Question: I'm trying to get the following output:

So far i tried my code is this:
'''
<android.support.v7.widget.Toolbar
xmlns:android="http://schemas.android.com/apk/res/android"
xmlns:app="http://schemas.android.com/apk/res-auto"
android:id="@+id/toolbar"
android:layout_width="match_parent"
android:layout_height="?attr/actionBarSize"
android:background="@color/colorPrimary"
android:minHeight="?attr/actionBarSize"
app:theme="@style/ThemeOverlay.AppCompat.Dark.ActionBar" >
</android.support.v7.widget.Toolbar>
<LinearLayout
android:layout_width="match_parent"
android:layout_height="wrap_content"
android:layout_below="@+id/toolbar"
android:padding="20dp">
<ImageView
android:id="@+id/imageView"
android:layout_width="match_parent"
android:layout_height="match_parent"
android:layout_alignParentStart="true"
android:layout_alignParentLeft="true"
android:layout_marginBottom="0dp" />
<Button
android:id="@+id/buttonChoose"
android:layout_width="match_parent"
android:layout_height="wrap_content"
android:layout_weight="1"
android:text="Choose" />
<Button
android:id="@+id/buttonUpload"
android:layout_width="match_parent"
android:layout_height="wrap_content"
android:layout_weight="1"
android:text="Upload" />
</LinearLayout>
'''
I'm new to android sorry for this silly question.Explain me in details the problem if possible with appropiate solution.
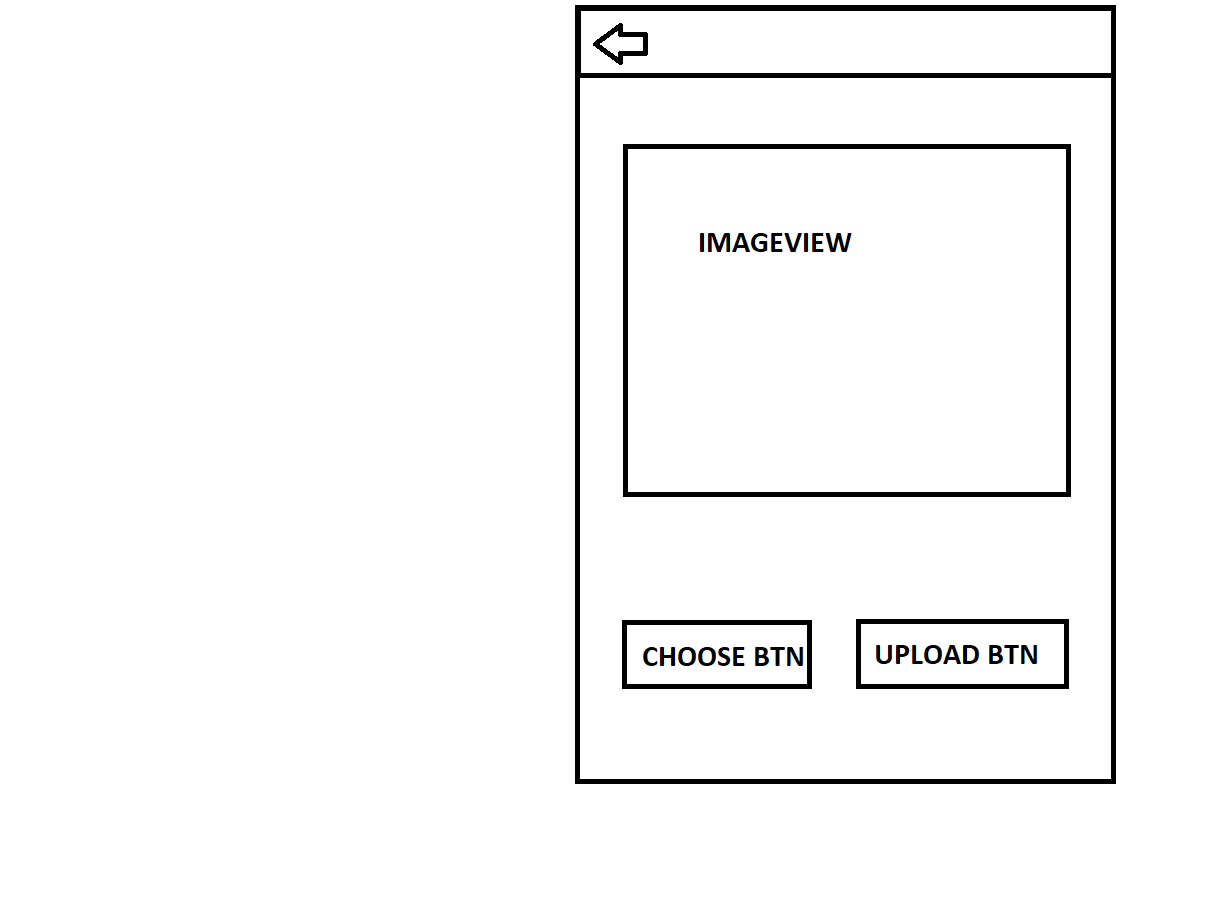
Answer: Unlike all of the other answers, I want to explain to you what is the best layout you should use.For better responsive layout consider using constraint layout - very easy to use and comfortable. In addition when you are using LinearLayout with 'android:layout_weight' it kind of makes your layout slower - the display layout engine needs more time to display your layout than constraintLayout.
'''
<androidx.constraintlayout.widget.ConstraintLayout
android:layout_width="match_parent"
android:layout_height="match_parent">
<ImageView
android:id="@+id/imageView"
android:layout_width="0dp"
android:layout_height="324dp"
android:layout_marginStart="8dp"
android:layout_marginEnd="8dp"
android:src="@drawable/common_google_signin_btn_icon_dark"
app:layout_constraintBottom_toTopOf="@+id/button"
app:layout_constraintEnd_toEndOf="parent"
app:layout_constraintHorizontal_bias="0.5"
app:layout_constraintStart_toStartOf="parent"
app:layout_constraintTop_toTopOf="parent" />
<Button
android:id="@+id/button"
android:layout_width="wrap_content"
android:layout_height="wrap_content"
android:layout_marginStart="8dp"
android:layout_marginEnd="8dp"
android:text="Button"
app:layout_constraintBottom_toBottomOf="@+id/button2"
app:layout_constraintEnd_toStartOf="@+id/guideline2"
app:layout_constraintStart_toStartOf="parent"
app:layout_constraintTop_toTopOf="@+id/button2" />
<Button
android:id="@+id/button2"
android:layout_width="wrap_content"
android:layout_height="wrap_content"
android:layout_marginStart="8dp"
android:layout_marginTop="8dp"
android:layout_marginEnd="8dp"
android:layout_marginBottom="8dp"
android:text="Button"
app:layout_constraintBottom_toBottomOf="parent"
app:layout_constraintEnd_toEndOf="parent"
app:layout_constraintStart_toStartOf="@+id/guideline2"
app:layout_constraintTop_toBottomOf="@+id/imageView" />
<androidx.constraintlayout.widget.Guideline
android:id="@+id/guideline2"
android:layout_width="wrap_content"
android:layout_height="wrap_content"
android:orientation="vertical"
app:layout_constraintGuide_percent="0.5" />
</androidx.constraintlayout.widget.ConstraintLayout>
'''